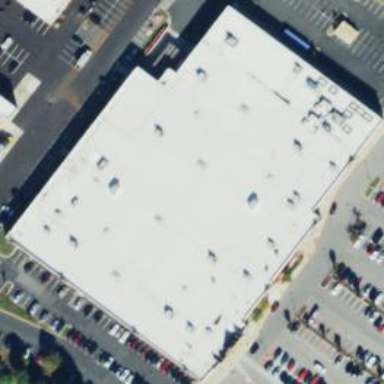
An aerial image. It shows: Retail building that houses department store.